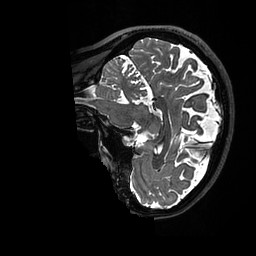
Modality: T2w
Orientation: sagittal
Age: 36
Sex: female
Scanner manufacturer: ge
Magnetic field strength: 3 T
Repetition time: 3.203 s
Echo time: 0.0669 s